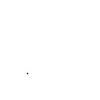
Particle: proton